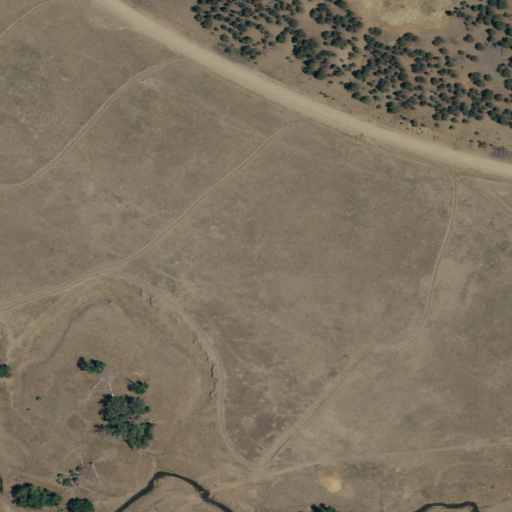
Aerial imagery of plain(s) in New Mexico named Vermejo Park containing shrub, grassland, evergreen forest, herbaceous wetlands, and woody wetlands